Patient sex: F
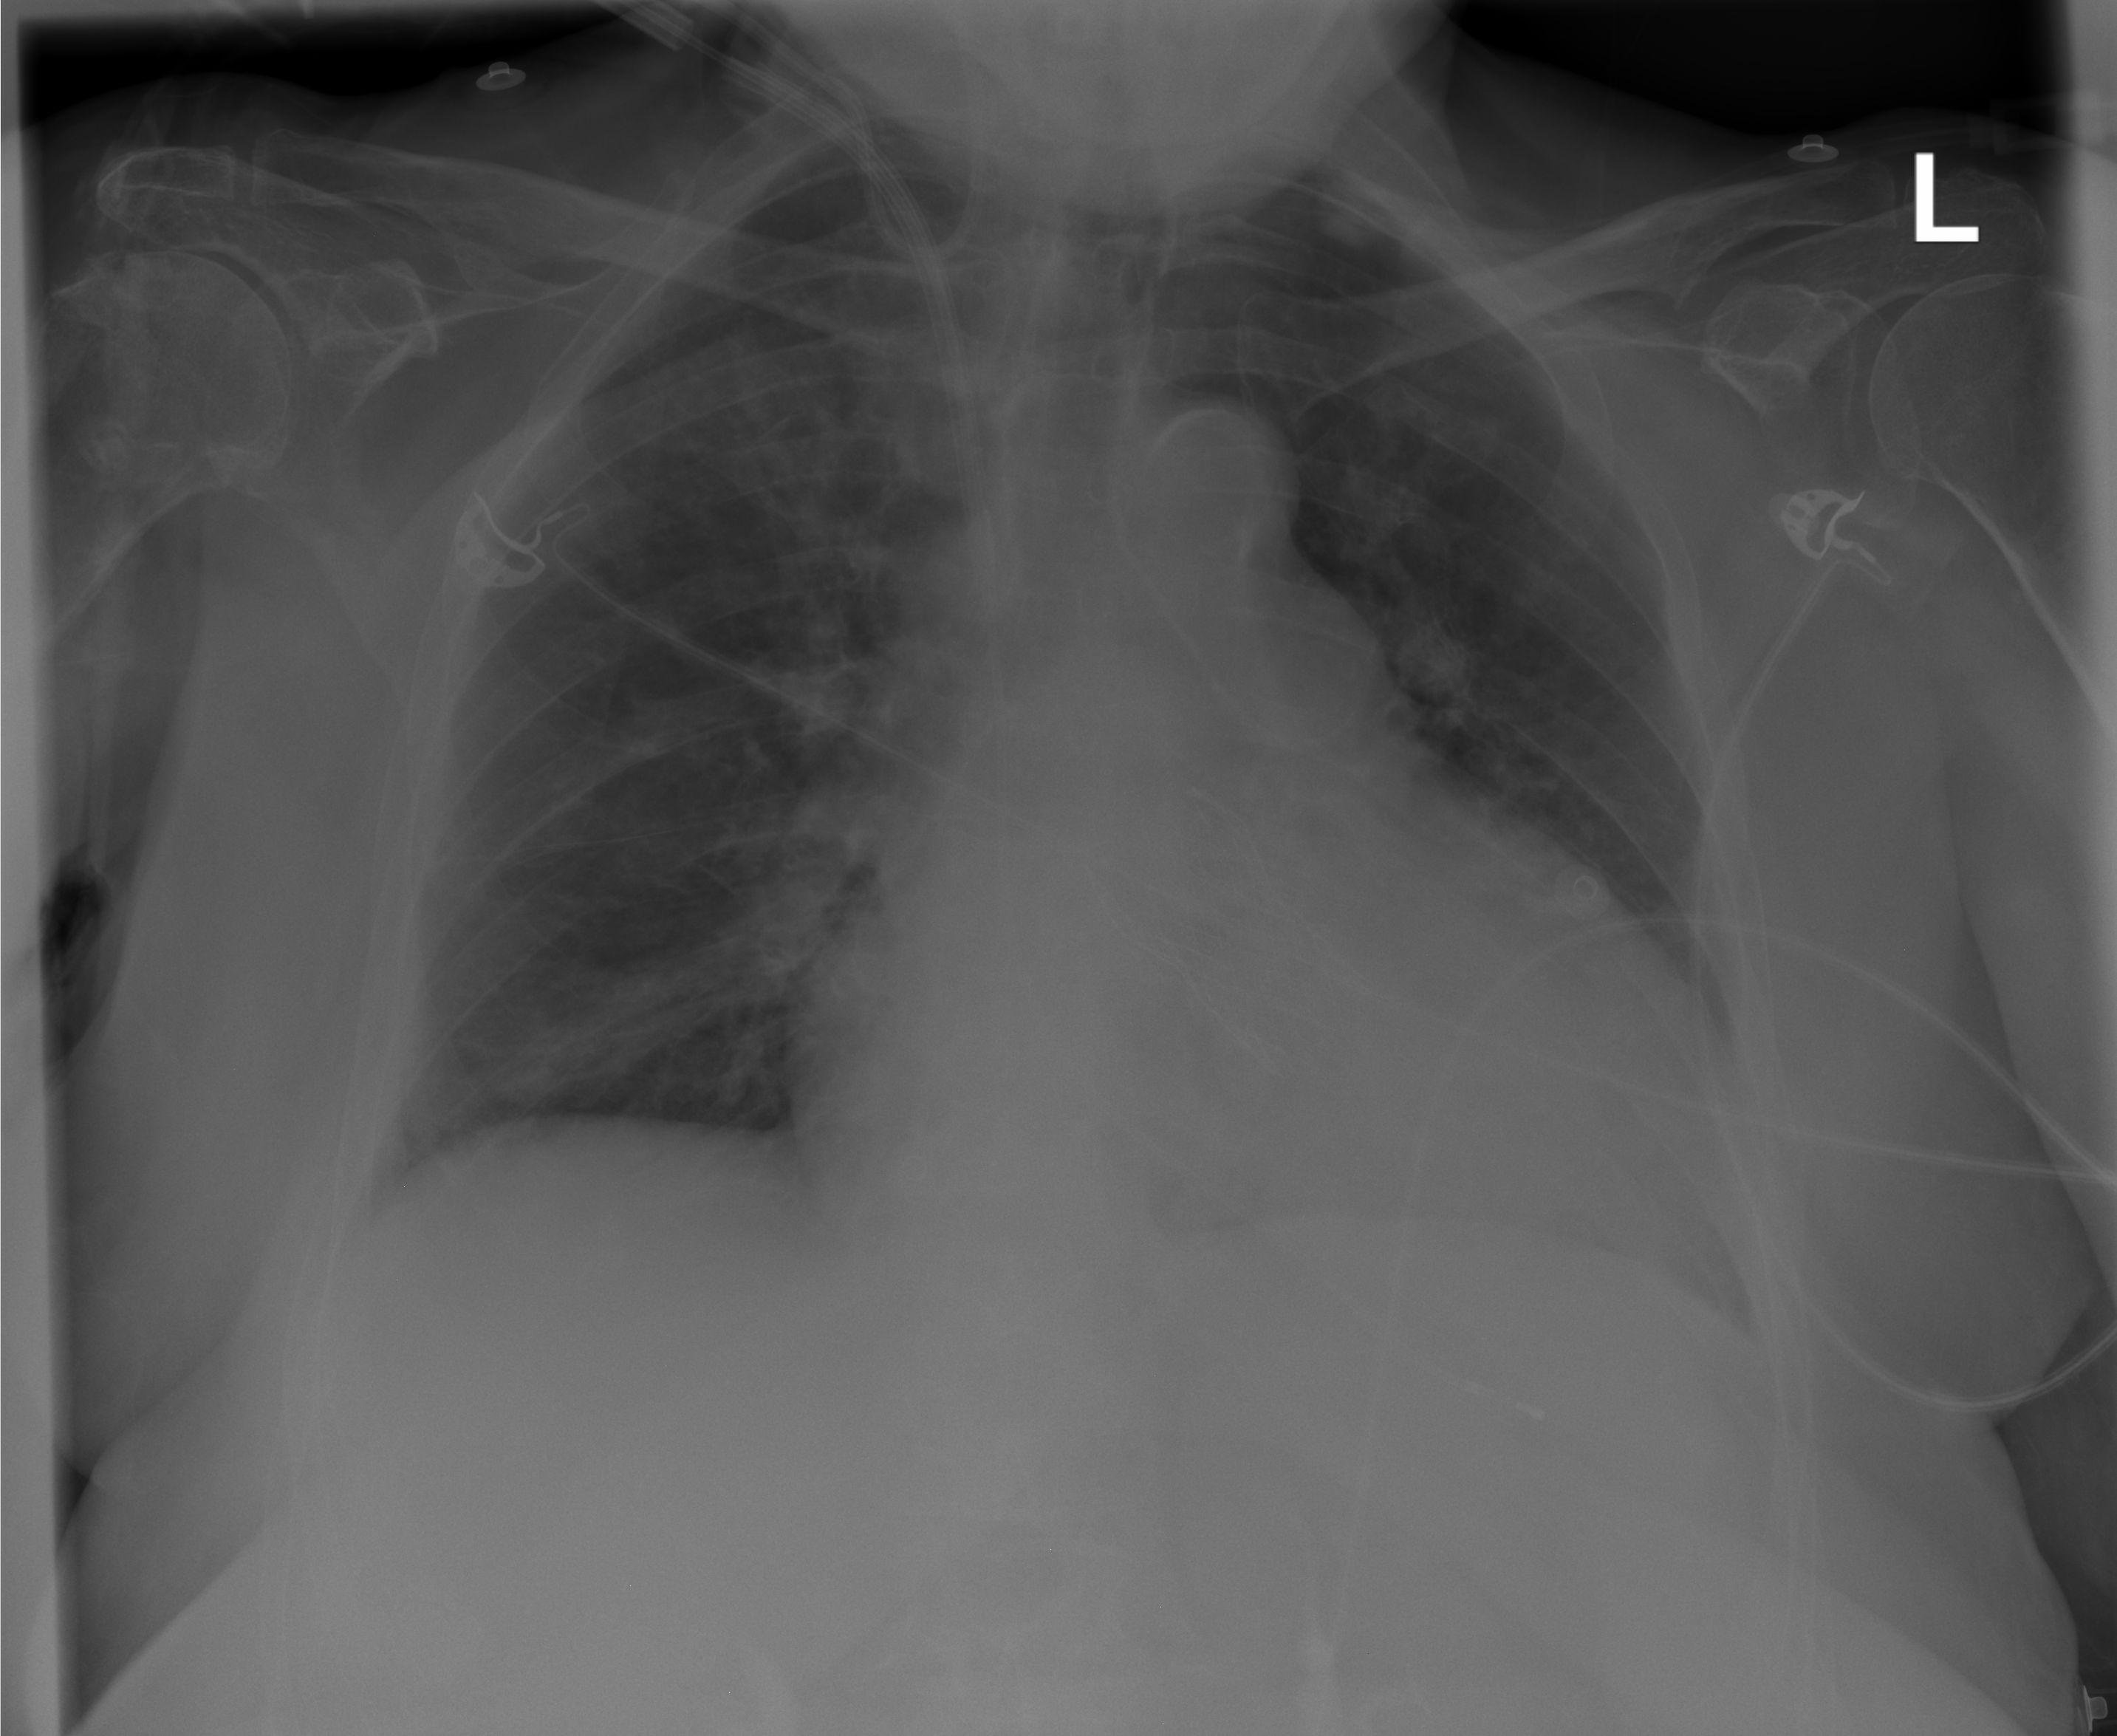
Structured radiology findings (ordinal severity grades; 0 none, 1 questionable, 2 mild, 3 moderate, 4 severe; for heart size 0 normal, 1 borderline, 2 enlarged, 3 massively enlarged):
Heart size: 3
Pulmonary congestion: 0
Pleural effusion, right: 0
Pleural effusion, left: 0
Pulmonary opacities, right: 2
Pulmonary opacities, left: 0
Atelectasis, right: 0
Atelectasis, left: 0